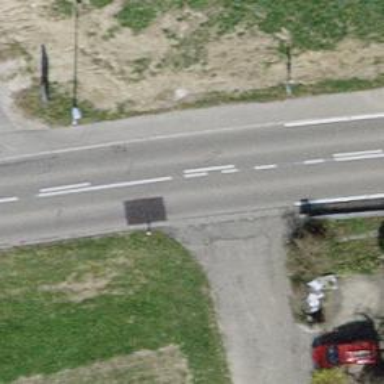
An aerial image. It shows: Primary road with asphalt surface.